Question: This is my xib File:

As you can see i have a 'UITableView' with a 'tableHeaderView' (orange Color)! Everything is shown correct during runtime, except when the title Label have more than one Line, than the 'UILabel' get's cut off with the typically "..". I already changed the 'numberOfLines' to 0!
I recognized the Problem is the Height of the whole tableHeaderView! This is how i calculated the Height in Code:
'''
[self.headerView setNeedsLayout];
[self.headerView layoutIfNeeded];
CGFloat height = [self.headerView systemLayoutSizeFittingSize:UILayoutFittingCompressedSize].height + self.headerView.frame.origin.y;
CGRect headerFrame = self.headerView.frame;
headerFrame.size.height = height;
self.headerView.frame = headerFrame;
[self.tableView setTableHeaderView:self.headerView];
'''
But during runtime the tableHeaderView is too small to show 2 or 3 or 4... Lines of the title Label. What could be the Problem?
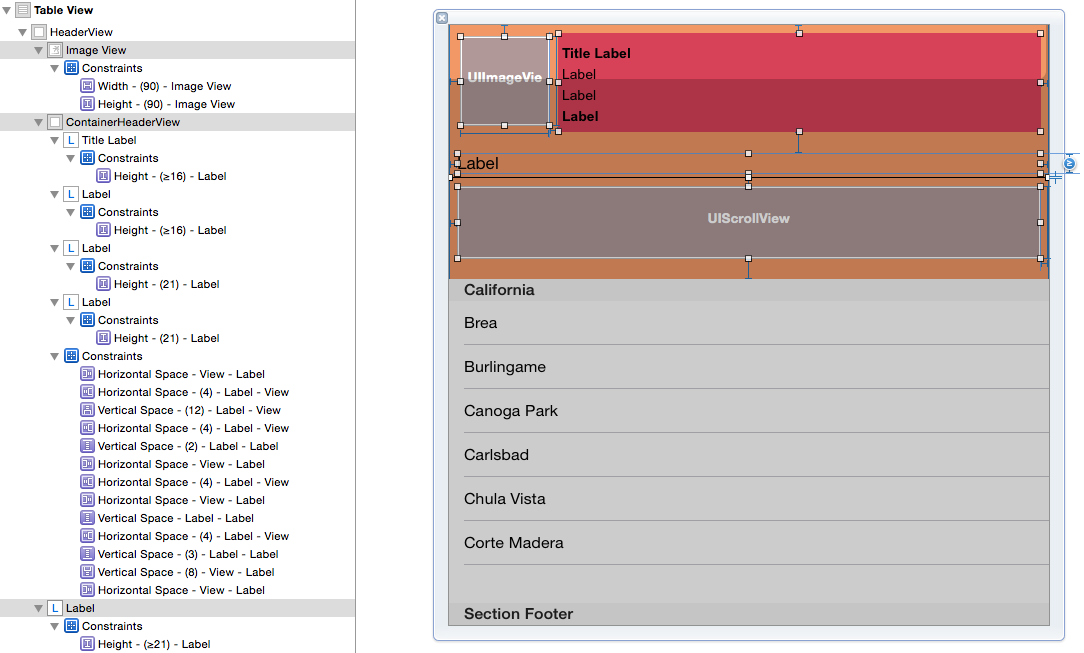
Answer: I think you are trying too hard to fit you content into the tableview header, which was designed to contain relatively small content.
Assuming what you want is your tableview to stay at the bottom of the orange view, and the orange view to scroll with the tableview (ie. not stay at the top of the screen at all time), I would add a scroll view parent of both the orange view and the tableview, and disable the tableview scroll capability.
This means however to exchange your UITableViewController for a UIViewController.
eg.
'''
-- UIScrollView
|
-- UIView (orange view)
| |
| -- subview 1
| -- subview 2
| -- etc.
|
-- UITableView (scrollEnabled = NO)
'''
With AutoLayout, you can make the orange view resize automatically to fit its content, which will "push" the UITableView down.
When the user swipe vertically, the root scrollview will catch the events, and scroll the whole (orangeView + tableView) accordingly, resulting in the same effect as if the orange view was the table view header.